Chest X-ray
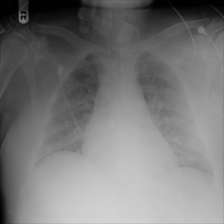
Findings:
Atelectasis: negative
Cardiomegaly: negative
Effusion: negative
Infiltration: positive
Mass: negative
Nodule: negative
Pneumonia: negative
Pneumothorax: negative
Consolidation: negative
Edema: positive
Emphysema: negative
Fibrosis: negative
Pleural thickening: negative
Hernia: negative